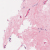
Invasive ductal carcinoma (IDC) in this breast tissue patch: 0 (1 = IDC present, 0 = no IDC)